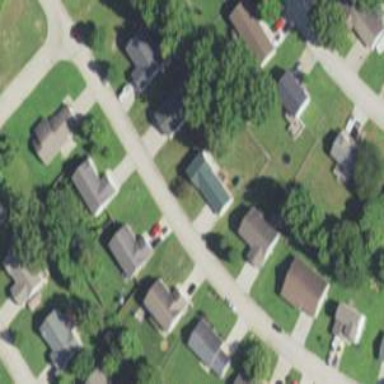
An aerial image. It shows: Residential road.